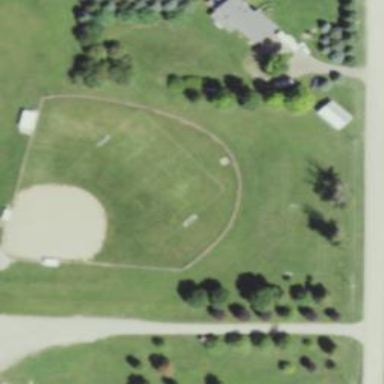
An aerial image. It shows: Softball pitch for baseball enthusiasts.